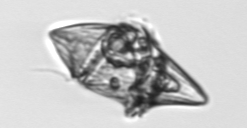
Label: Gyrodinium